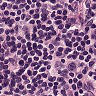
Metastatic tissue present: no